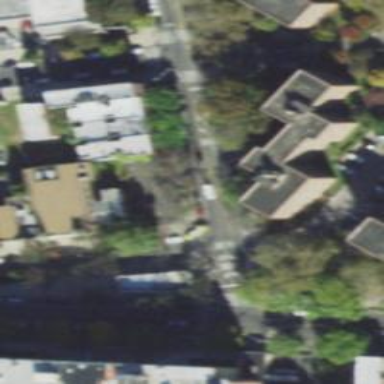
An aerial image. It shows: Residential road with asphalt surface and separate sidewalk.